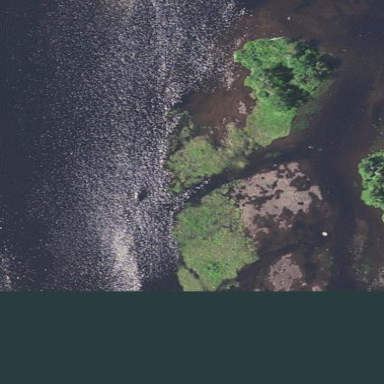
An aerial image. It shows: Bog wetland.